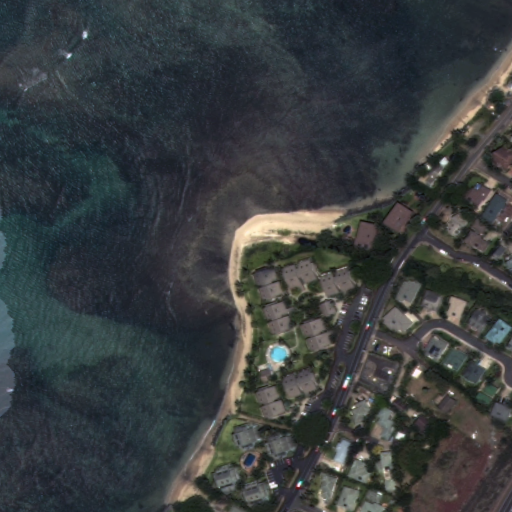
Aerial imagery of cape in Hawaii named Kaʻea Point containing only unknown